Question:
At top there is some most useful info about foo.
Between horizontal lines there is some immediate actions, if they are available, to perform on/with foo.
And below is thing that bothers me. There goes tabbed, detailed information about foo.
Those tabs can hold some actions too and can be quite sovereign.
So the is - how to properly structure this thing (what should be controllers, actions, to each other) in order to avoid unnecessary hussle?
I'm confused cause those tabs below are like a separate island.
---
In model - there's that strange thing: 1 on 1 relation. It's like there's a 'Contest' (Foo), and 'Participant'. Tabs are detailed description of 'Participant'.
Currently I've modeled them both as <URL>. But it might be a wrong choice.
So - if there are two roots, it seems natural if both of them got controllers and 'Contest' isn't really responsible to hold all data.
It seems that sub actions would be the way to go, but I foresee some complexity. When tabs will hold some actions, they will need to know how to redirect back to 'Contest' details and how to pass info how to render correct tab. This coupling I would like to avoid but it seems there's no way to do that.
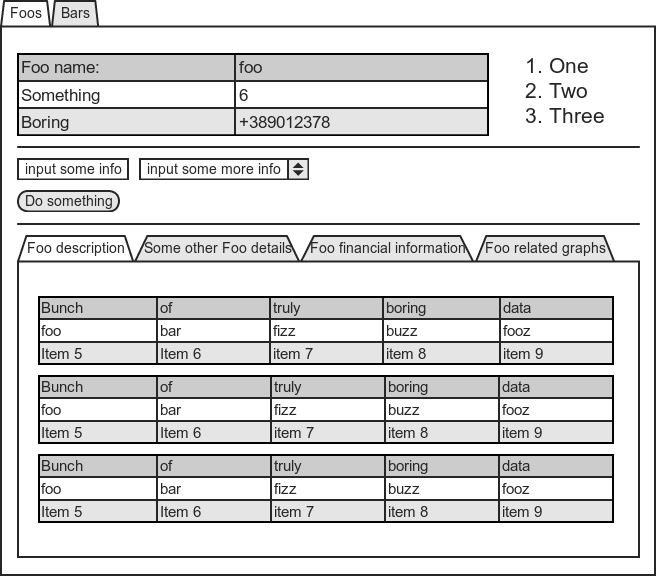
Answer: I can think of a couple options for those tabs ... which one makes sense probably depends on what your Model looks like, how you retrieve data and, to some degree, what the rest of your app looks like.
. Partial Views with RenderPartial(). Each tab is a partial view that renders some portion of your Model. For example, you would have a FinancialInformation.aspx partial view that renders Model.FinancialInformation.
. Sub Actions with RenderAction(). Similar to above except that each tab is responsible for pulling its own data by calling an action method either on the same controller or more likely another controller that specializes in that information.
. Same as 2a except that the tabs are rendered on demand using AJAX.
I should point out that . You might use option 1 (RenderPartial()) for the first two tabs since that data is inherently part of your model. And you might use option 2 (RenderAction()) for the other two tabs because, for example, you might have a ChartController the specializes in rendering charts ...